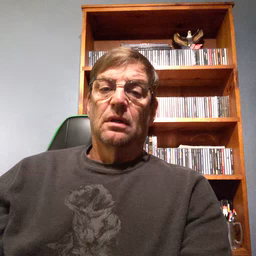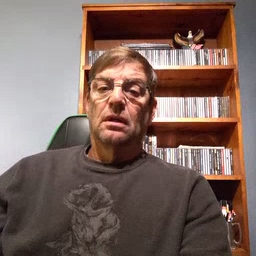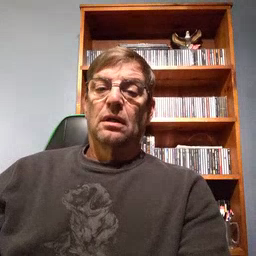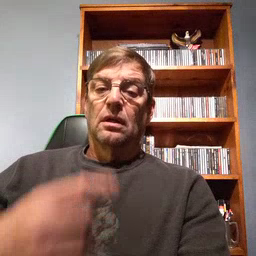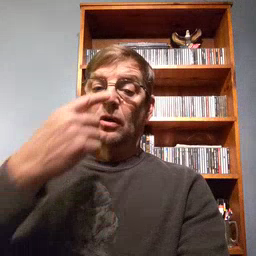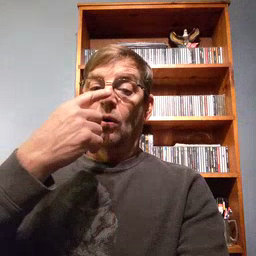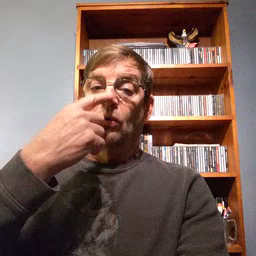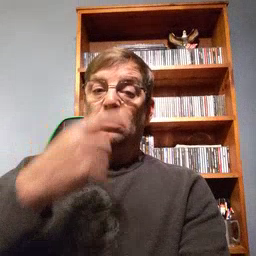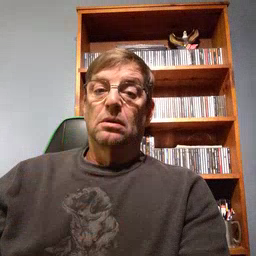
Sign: nose